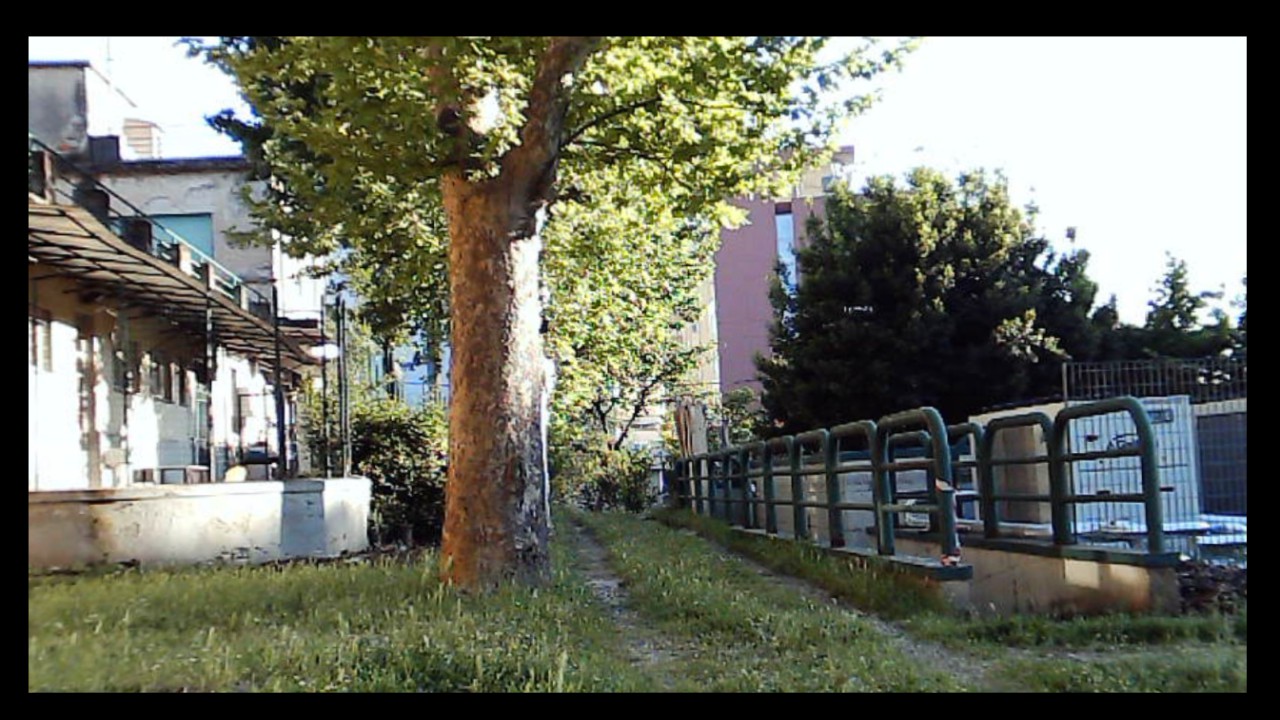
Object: DJI Tello EDU

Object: DarwinFPV cineape20